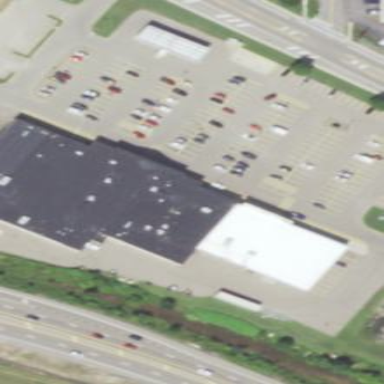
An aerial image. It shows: Retail area.